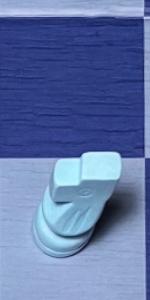
Label: Knight_White